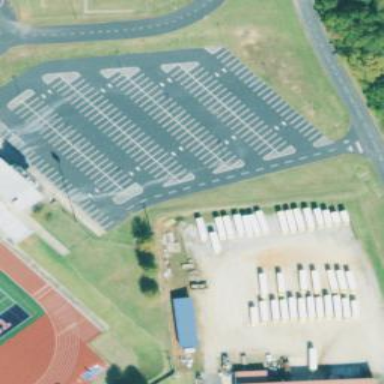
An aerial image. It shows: Unpaved surface parking area.